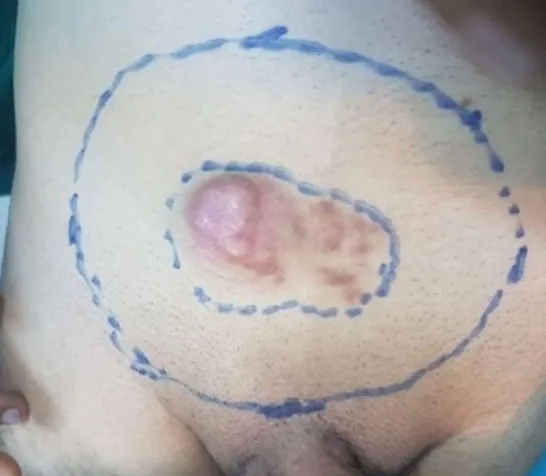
Margin of the excision of 5 cm.
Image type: medical_photograph (skin_photograph)